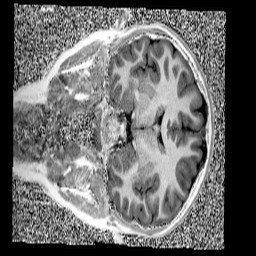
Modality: UNIT1
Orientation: coronal
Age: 12
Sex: female
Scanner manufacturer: siemens
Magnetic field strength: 3 T
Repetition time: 4 s
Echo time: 0.00299 s